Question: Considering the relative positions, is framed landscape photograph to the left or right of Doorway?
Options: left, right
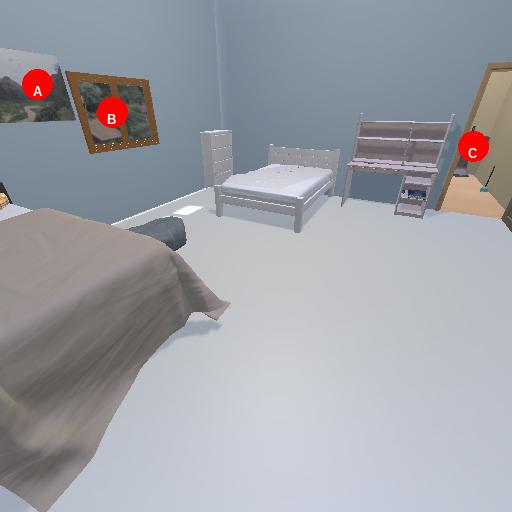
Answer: left